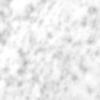
Label: no_change